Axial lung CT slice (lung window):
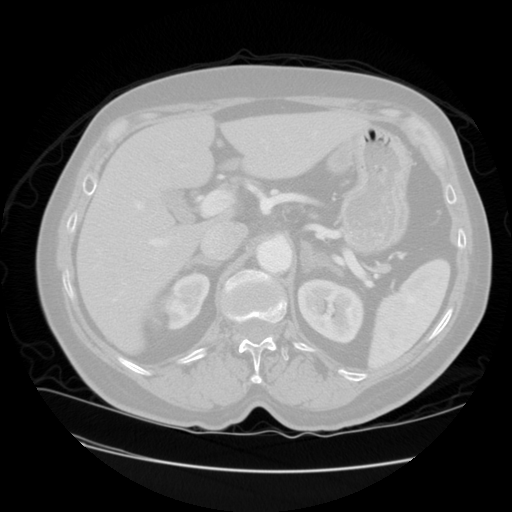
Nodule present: no